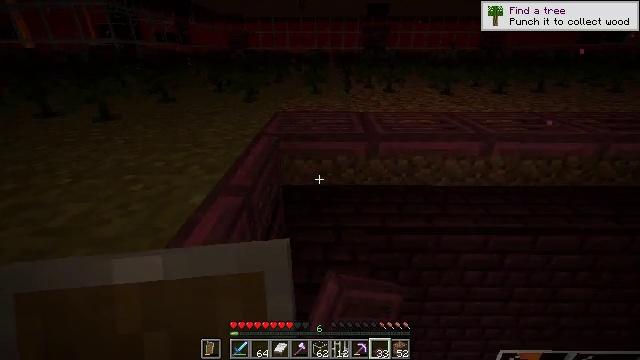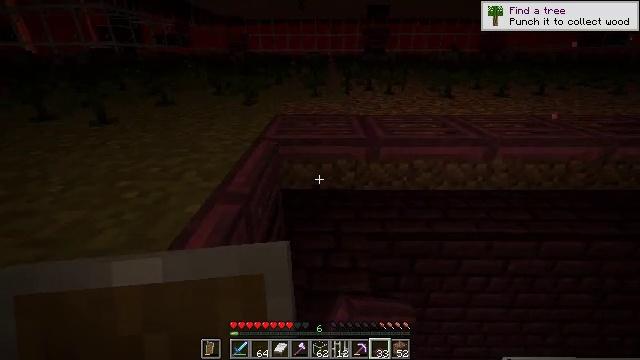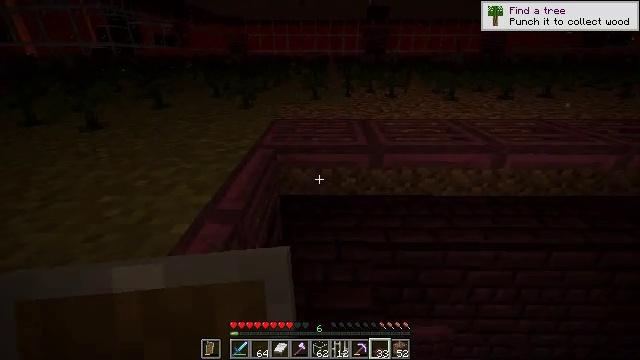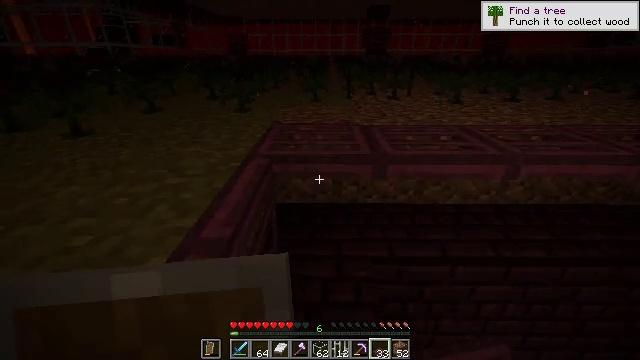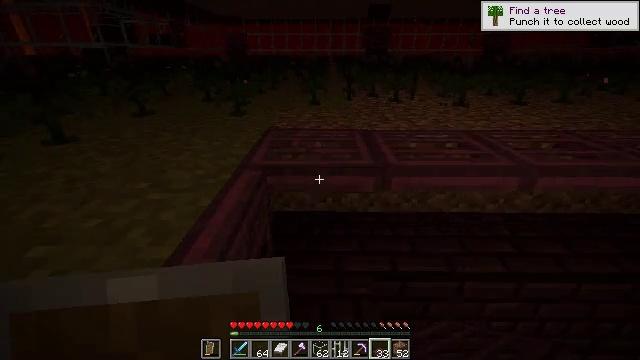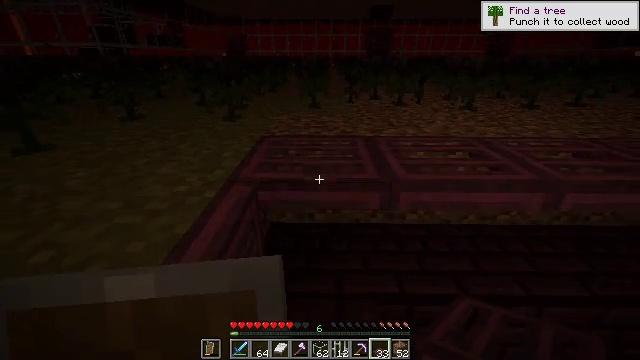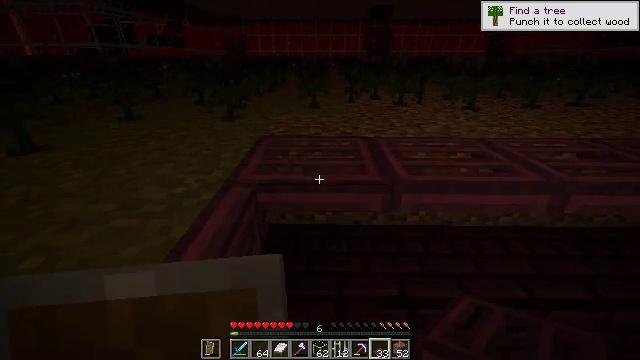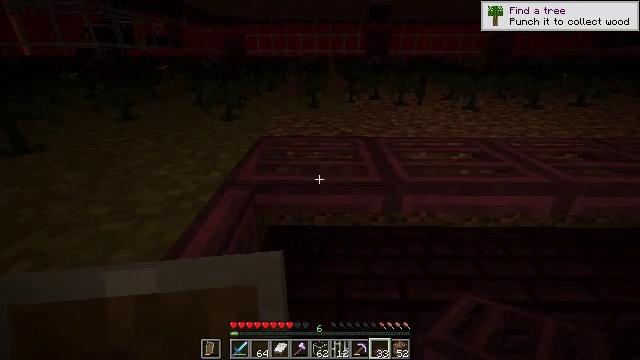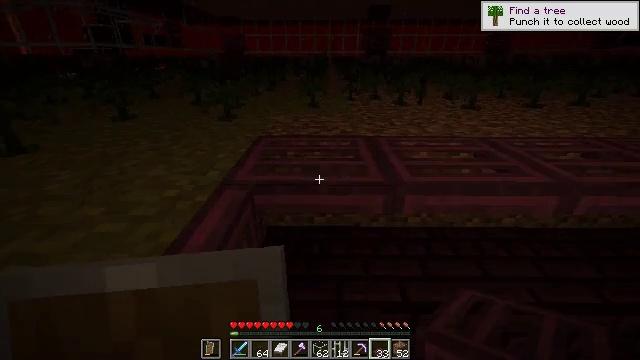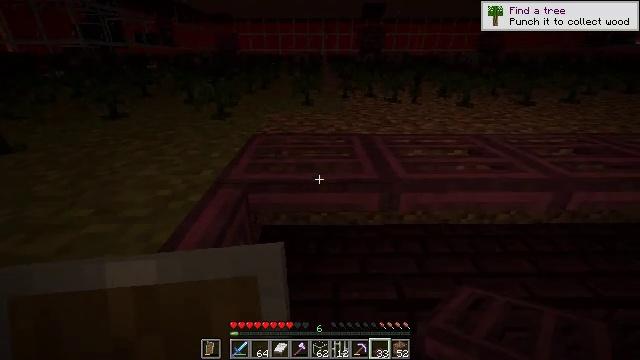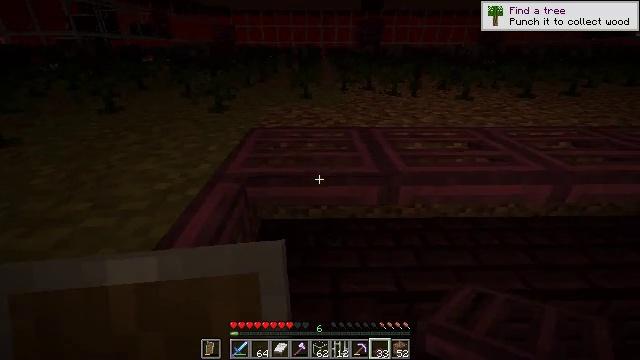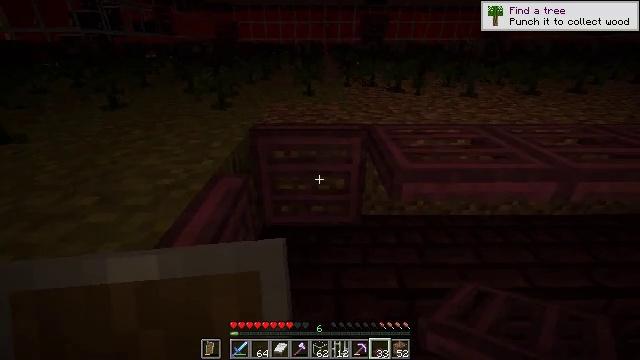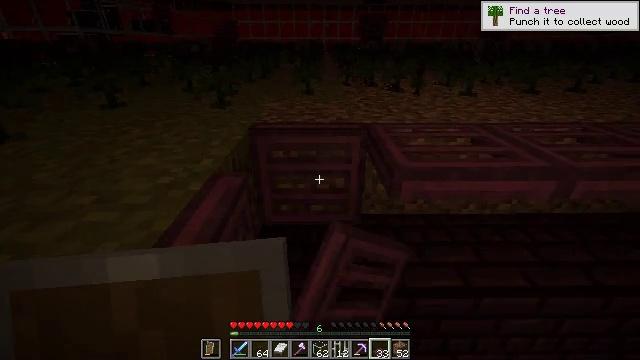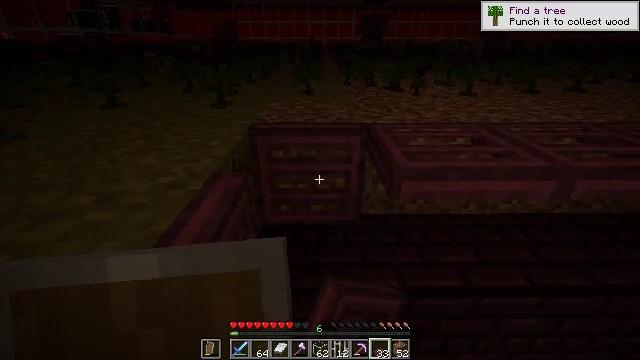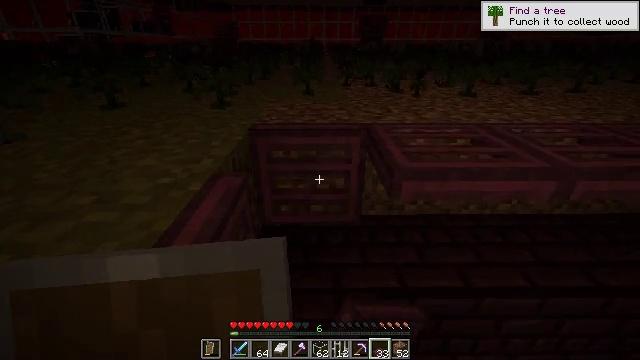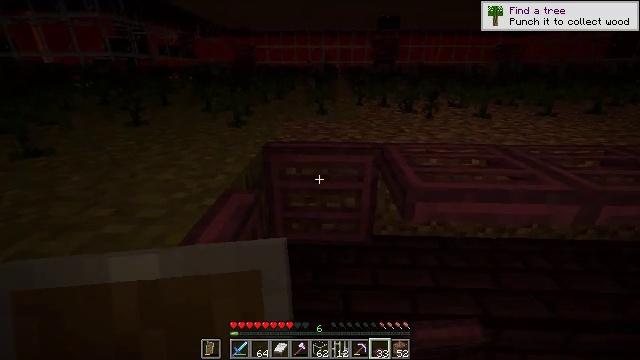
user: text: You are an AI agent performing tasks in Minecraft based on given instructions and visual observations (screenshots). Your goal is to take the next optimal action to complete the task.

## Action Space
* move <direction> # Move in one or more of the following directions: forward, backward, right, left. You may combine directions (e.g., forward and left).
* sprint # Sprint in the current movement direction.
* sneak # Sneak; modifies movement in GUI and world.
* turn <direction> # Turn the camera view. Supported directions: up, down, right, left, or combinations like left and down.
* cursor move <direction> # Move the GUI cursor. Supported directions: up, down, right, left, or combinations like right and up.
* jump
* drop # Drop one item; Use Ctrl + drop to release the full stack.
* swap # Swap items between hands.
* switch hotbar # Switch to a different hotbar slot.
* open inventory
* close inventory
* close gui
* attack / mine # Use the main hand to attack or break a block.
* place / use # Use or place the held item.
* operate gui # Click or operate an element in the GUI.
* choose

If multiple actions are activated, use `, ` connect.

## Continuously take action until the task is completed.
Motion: motion action
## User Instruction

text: Gather some nether bricks.
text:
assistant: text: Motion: move forward
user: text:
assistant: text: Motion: move forward
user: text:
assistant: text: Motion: move forward
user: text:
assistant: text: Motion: move forward, use / place
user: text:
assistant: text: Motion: use / place
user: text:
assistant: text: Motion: no_op
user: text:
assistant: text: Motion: no_op
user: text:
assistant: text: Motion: no_op
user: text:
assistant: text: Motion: turn right
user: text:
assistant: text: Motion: turn down
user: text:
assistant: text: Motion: use / place
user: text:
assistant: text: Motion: use / place
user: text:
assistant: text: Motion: use / place
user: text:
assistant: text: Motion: no_op
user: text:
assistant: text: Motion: turn left and up
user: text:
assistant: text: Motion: no_op
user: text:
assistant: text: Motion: move forward and move left, turn down
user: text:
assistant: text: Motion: move forward and move left, turn right and down
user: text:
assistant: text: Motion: move forward and move left, turn right
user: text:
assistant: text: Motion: move forward and move left, turn right
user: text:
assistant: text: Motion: move forward and move left, turn right
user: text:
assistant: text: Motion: move forward and move left, turn right
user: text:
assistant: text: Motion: turn right and up
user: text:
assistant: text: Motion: turn right
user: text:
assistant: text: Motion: use / place
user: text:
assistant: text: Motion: use / place
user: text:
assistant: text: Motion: no_op
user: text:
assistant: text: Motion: no_op
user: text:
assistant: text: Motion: use / place
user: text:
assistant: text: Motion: use / place